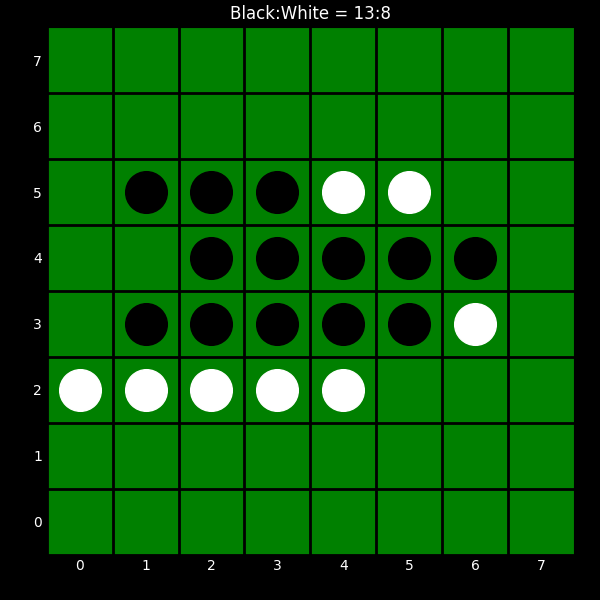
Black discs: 13
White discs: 8